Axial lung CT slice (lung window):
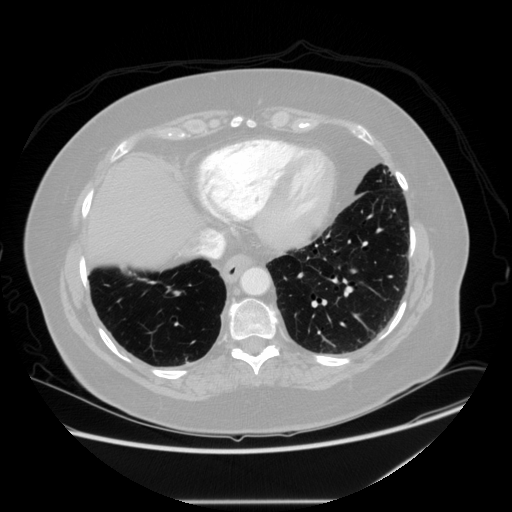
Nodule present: no